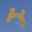
Label: 4